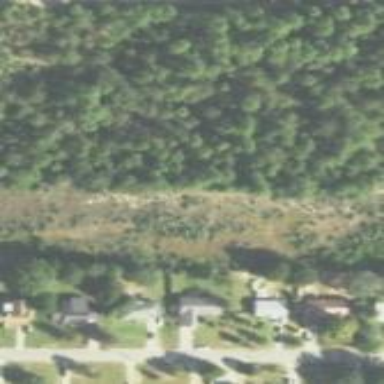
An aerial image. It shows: Mixed leaf woodland.